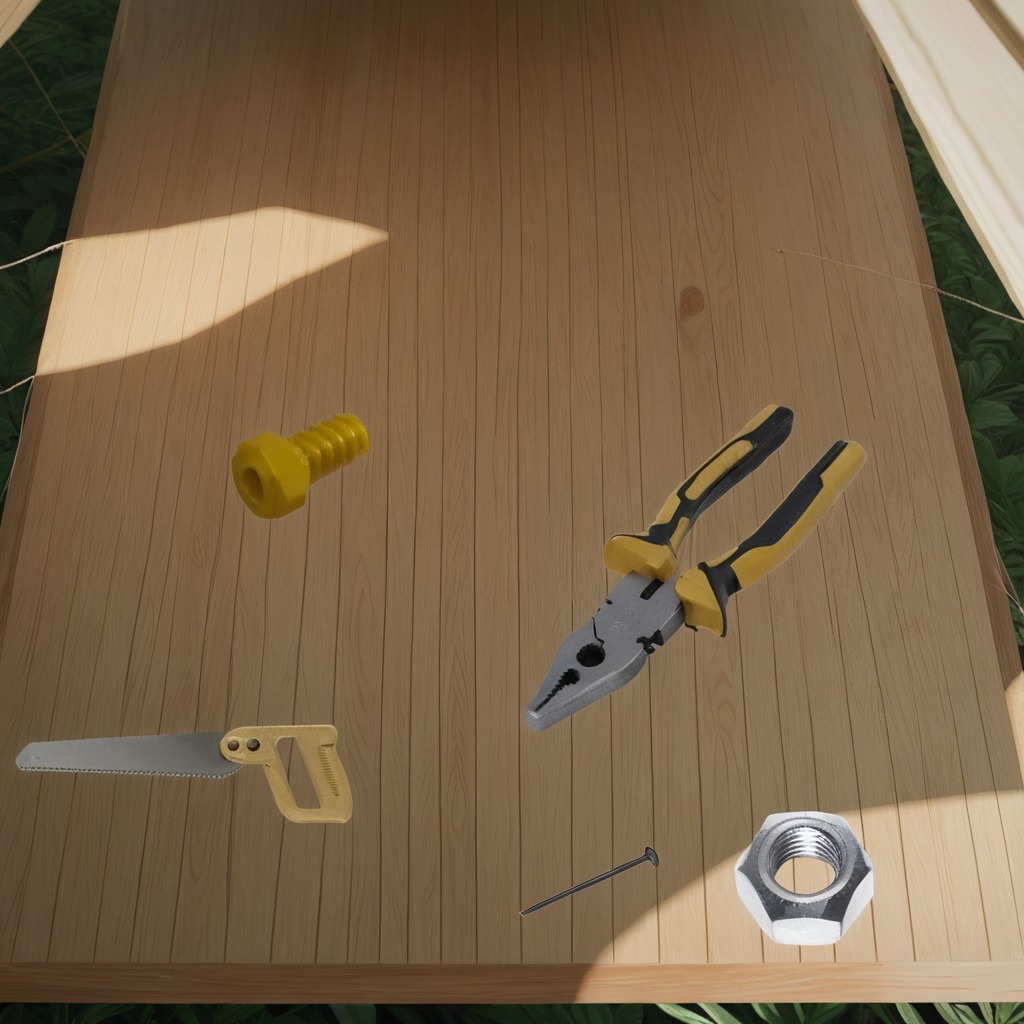
A metal machine screw, an iron nail, a pair of pliers, a handheld metal saw, and a metal nut are lying on the wooden table inside a jungle field workshop tent humid ambient light worn but